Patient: sex M, age 62
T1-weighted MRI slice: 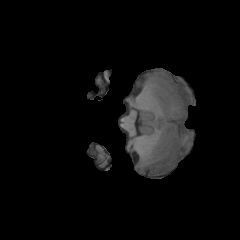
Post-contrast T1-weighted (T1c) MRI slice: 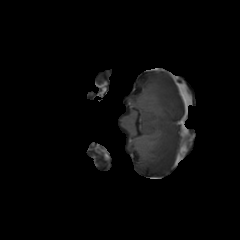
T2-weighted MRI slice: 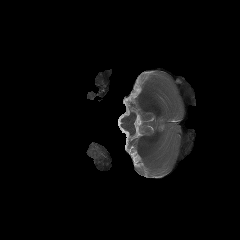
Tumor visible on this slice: no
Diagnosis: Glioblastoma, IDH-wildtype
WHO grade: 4